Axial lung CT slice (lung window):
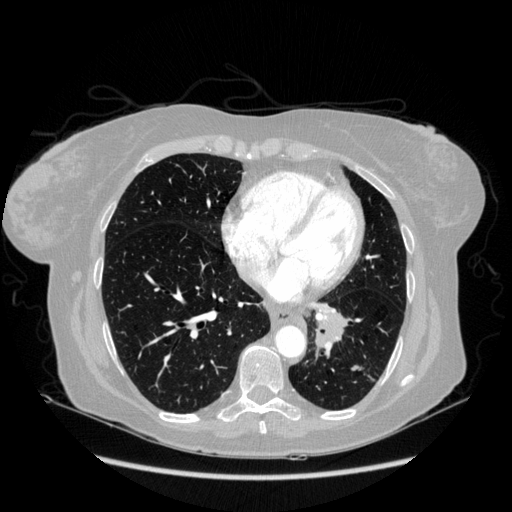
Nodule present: no